Interaction volume radius: 5 \u00c5
Interaction volume height: 40 \u00c5
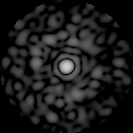
Disorder parameter: 0.8669